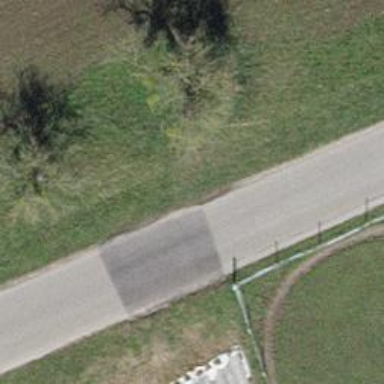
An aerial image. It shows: Unclassified road with asphalt surface.